Question: I'm trying to create a dropdown menu using CSS.
The only difference is that I need to put two different rows of submenu side by side in one dropdown menu.
To explain this I have attached an image so you can see what i mean:

Could someone please advise on this?
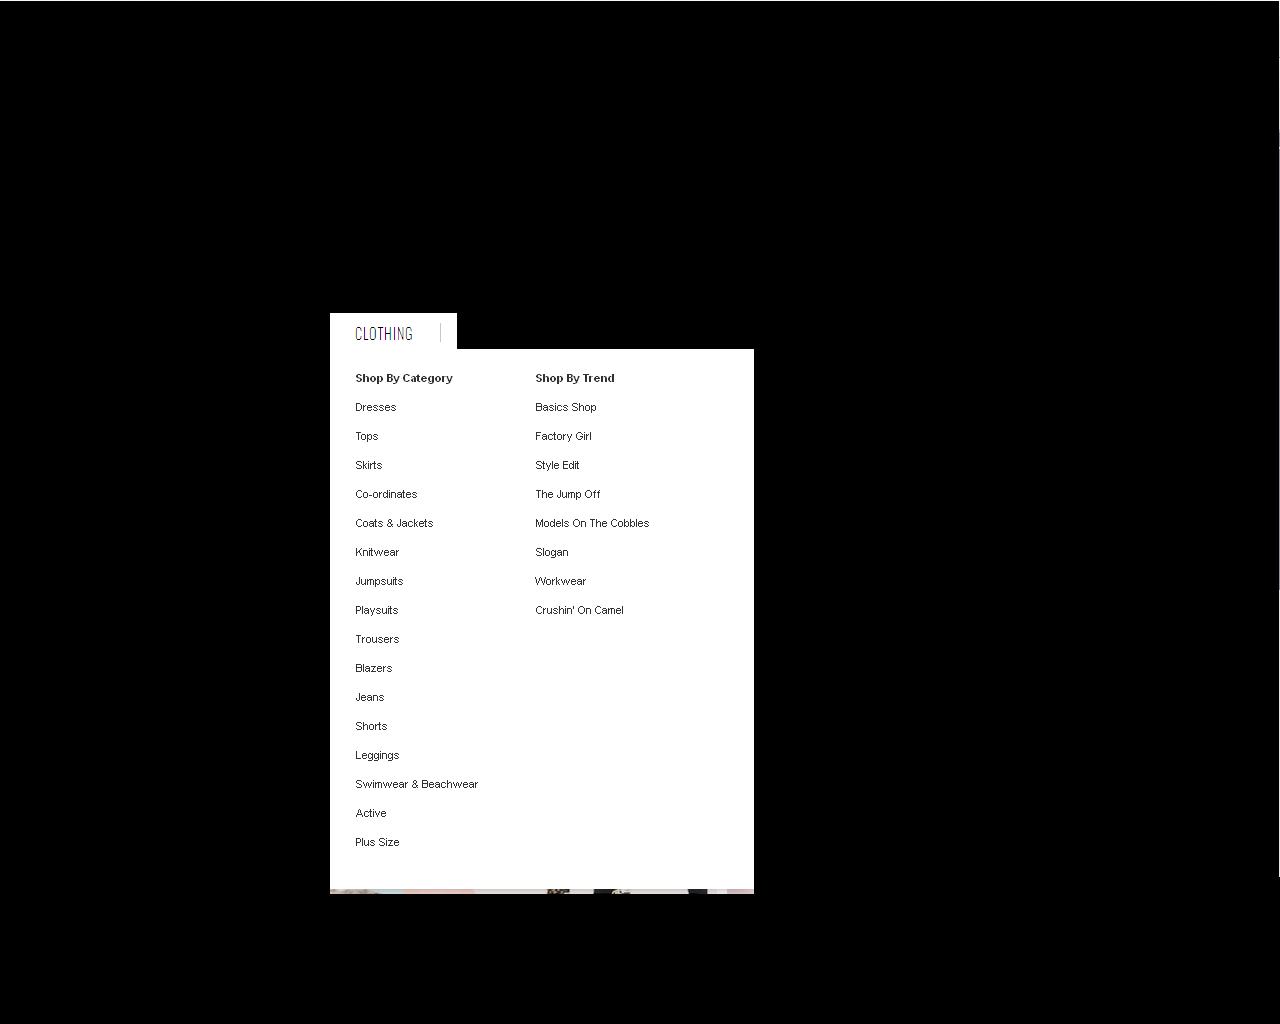
Answer: So you need to put 2 different columns side by side. This can be done by floating the column on the left and giving a margin-left to the column on the right.
'''
.col-left{
width:200px;
float:left;
border:1px solid red;
}
.col-right{
margin-left: 200px;
width:200px;
border:1px solid blue;
}
'''
'''
<div class="col-left">
<ul class="list">
<li>first row</li>
<li>second row</li>
<li>third row</li>
</ul>
</div>
<div class="col-right">
<ul class="list">
<li>first row</li>
<li>second row</li>
<li>third row</li>
</ul>
</div>
'''